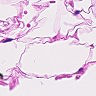
Metastatic tissue present: no